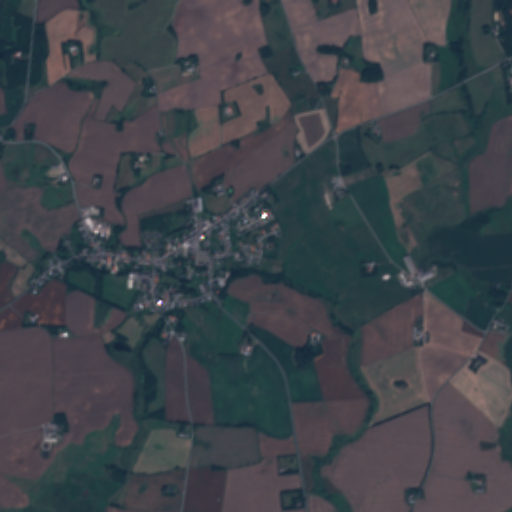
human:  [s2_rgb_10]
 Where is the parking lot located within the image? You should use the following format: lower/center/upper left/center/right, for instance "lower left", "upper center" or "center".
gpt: The parking lot is located in the center of the image.
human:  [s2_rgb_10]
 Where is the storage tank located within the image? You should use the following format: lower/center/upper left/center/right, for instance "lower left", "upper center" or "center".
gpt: The storage tank is located in the lower left of the image.
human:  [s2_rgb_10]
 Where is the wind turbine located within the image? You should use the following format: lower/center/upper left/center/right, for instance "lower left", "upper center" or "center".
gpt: The wind turbine is located in the lower center of the image.
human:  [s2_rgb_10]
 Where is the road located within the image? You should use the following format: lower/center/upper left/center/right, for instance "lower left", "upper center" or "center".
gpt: There is no road in the image.